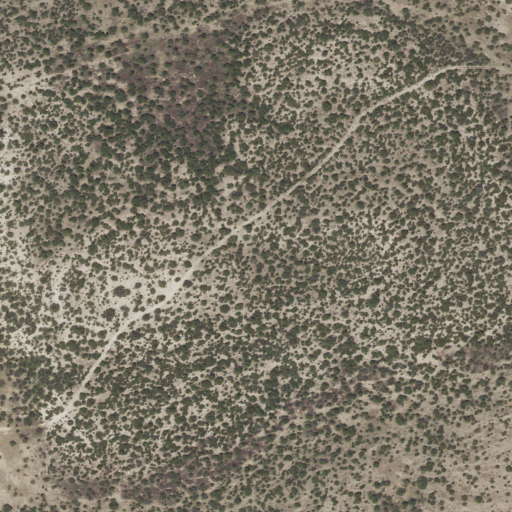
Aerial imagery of mountain in Texas named High Point Hill containing only shrub